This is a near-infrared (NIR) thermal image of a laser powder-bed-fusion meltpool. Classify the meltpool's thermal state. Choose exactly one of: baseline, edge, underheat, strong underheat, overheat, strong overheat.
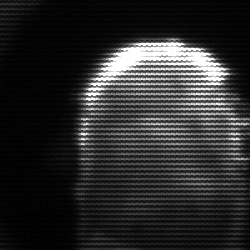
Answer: baseline